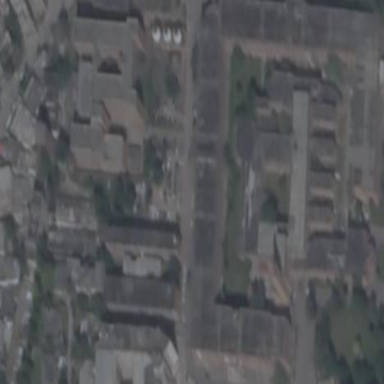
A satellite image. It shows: Healthcare facility identified as hospital.